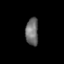
Tissue: prostate
Cell type: Fibroblasts
Senescence score: 0.7321
Nuclear area (px): 338
Mean DAPI intensity: 111.731